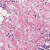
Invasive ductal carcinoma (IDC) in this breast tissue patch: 1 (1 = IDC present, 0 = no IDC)